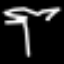
Label: palm tree